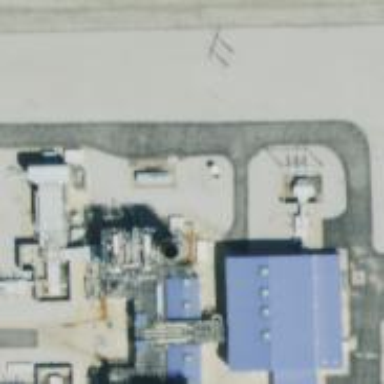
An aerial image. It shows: Gas turbine generator is in use.